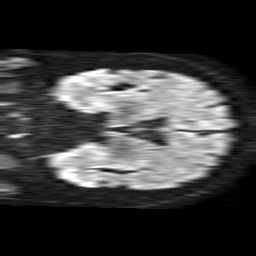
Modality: TRACE
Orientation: coronal
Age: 63
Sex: male
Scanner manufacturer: philips
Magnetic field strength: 1.5 T
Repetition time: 4.6 s
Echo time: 0.08631 s